【题型】填空题　【知识点】平面几何　【难度】easy
如图, 已知在梯形 \(ABCD\) 中, \(AD \parallel BC\), 且 \(BC = 3AD\), 点 \(E\) 是边 \(DC\) 的中点. 设 \(\overrightarrow{AB} = \vec{a}\), \(\overrightarrow{AD} = \vec{b}\), 那么 \(\overrightarrow{AE} = \underline{\quad\quad}\) (用 \(\vec{a}\)、\(\vec{b}\) 的式子表示).

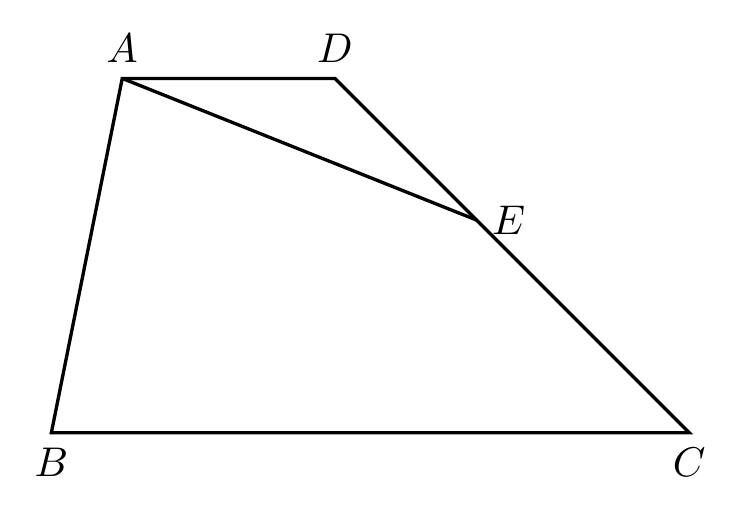
【解答】
【答案】\(\boldsymbol{\frac{1}{2}\vec{a} + 2\vec{b}}\)

\vspace{1em}

【分析】本题考查了梯形中位线的性质, 平面向量的线性计算, 熟练掌握三角形法则是解题的关键. 取 \(AB\) 中点, 连接 \(EF\), 则 \(EF = 2AD\), 然后根据三角形法则即可求解.

\vspace{1em}

【详解】解: 如图, 取 \(AB\) 中点, 连接 \(EF\).

\(\because\) 在梯形 \(ABCD\) 中, \(AD \parallel BC\), 且 \(BC = 3AD\), 点 \(E\) 是边 \(DC\) 的中点,

\(\therefore EF = \frac{1}{2}(AD + BC) = 2AD\).

\(\because \overrightarrow{AB} = \vec{a}\), \(\overrightarrow{AD} = \vec{b}\),

\(\therefore \overrightarrow{AE} = \overrightarrow{AF} + \overrightarrow{FE} = \frac{1}{2}\vec{a} + 2\vec{b}\).

故答案为: \(\frac{1}{2}\vec{a} + 2\vec{b}\).

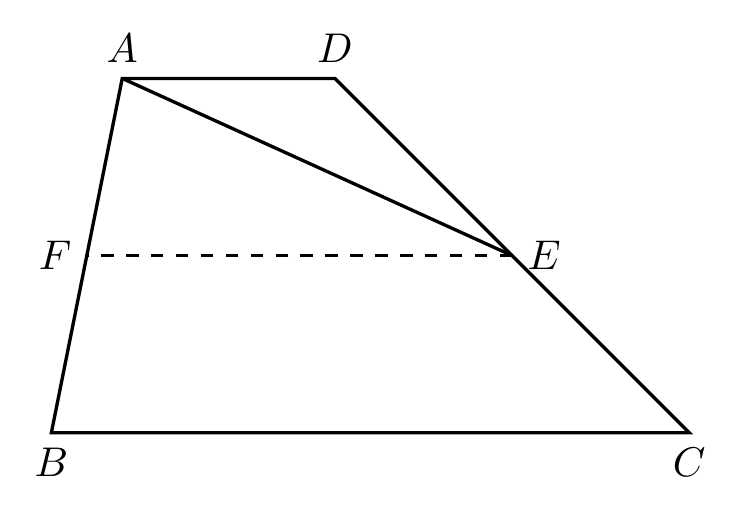